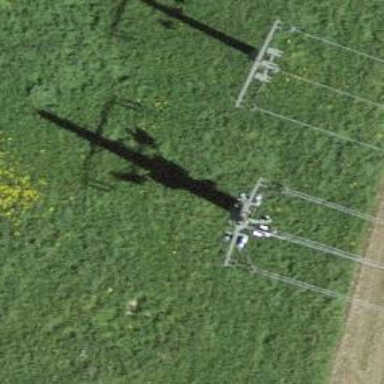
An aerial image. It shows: Three cables of power line.